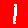
Digit: 1